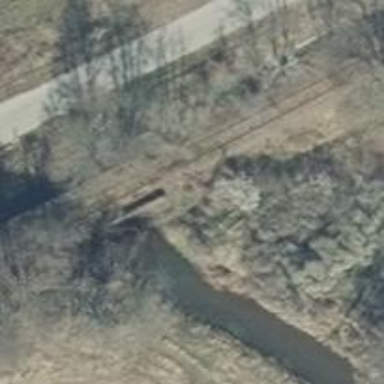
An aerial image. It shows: Disused railway bridge.